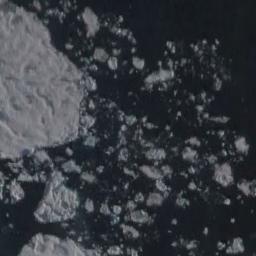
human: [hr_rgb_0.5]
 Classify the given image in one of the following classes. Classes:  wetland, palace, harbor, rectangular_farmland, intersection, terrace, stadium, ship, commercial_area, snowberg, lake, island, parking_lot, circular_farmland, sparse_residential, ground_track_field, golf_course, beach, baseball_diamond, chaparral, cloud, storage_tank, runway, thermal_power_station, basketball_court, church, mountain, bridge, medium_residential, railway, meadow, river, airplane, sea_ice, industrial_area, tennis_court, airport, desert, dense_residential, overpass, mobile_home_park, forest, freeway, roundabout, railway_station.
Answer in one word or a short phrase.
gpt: sea_ice